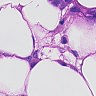
Metastatic tissue present: yes